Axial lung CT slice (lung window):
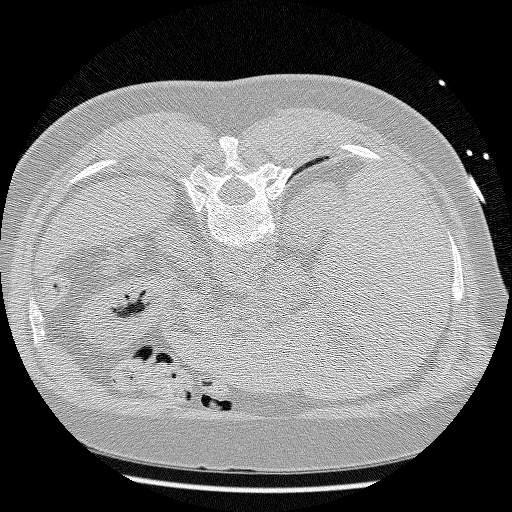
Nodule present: no